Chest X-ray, PA view. Patient: 47 years old, sex F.
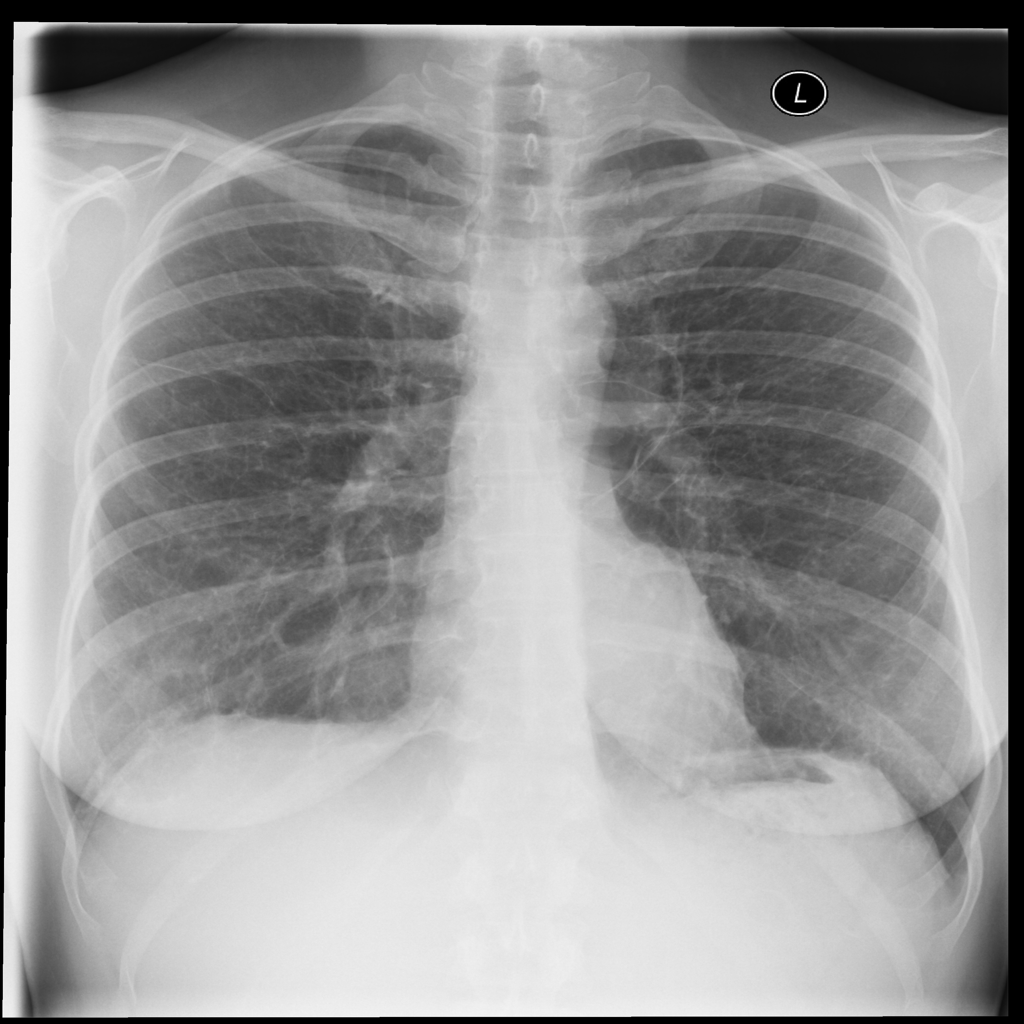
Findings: Pneumothorax